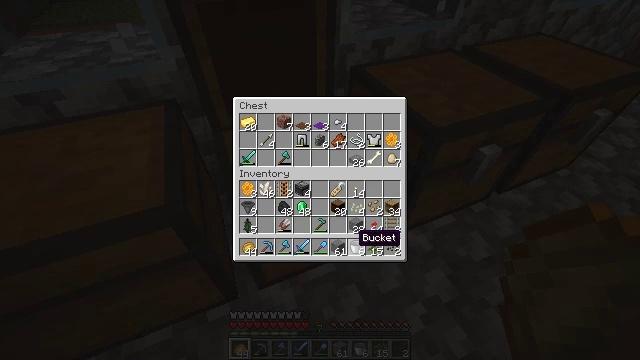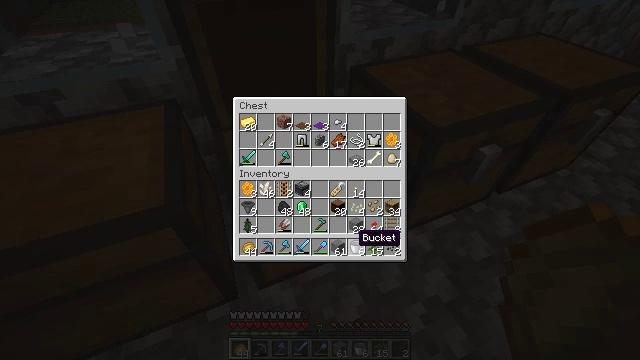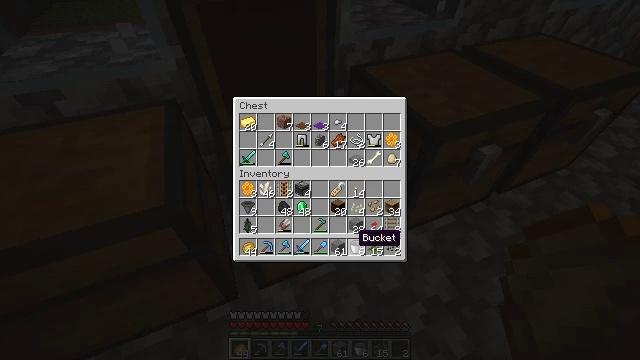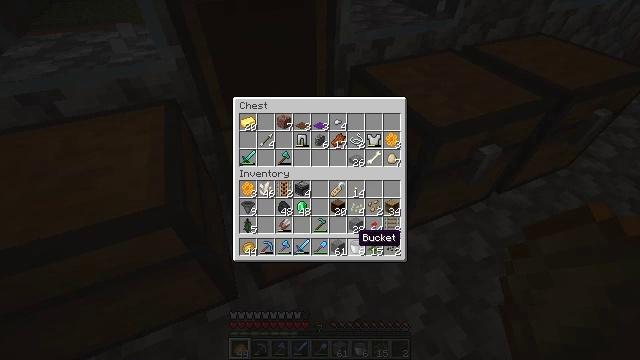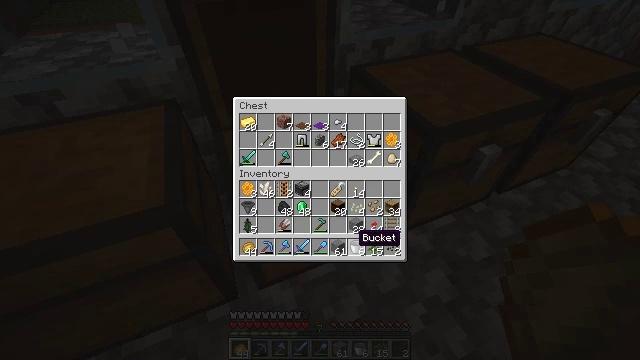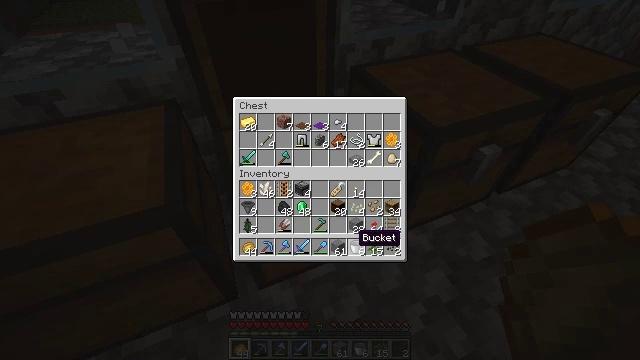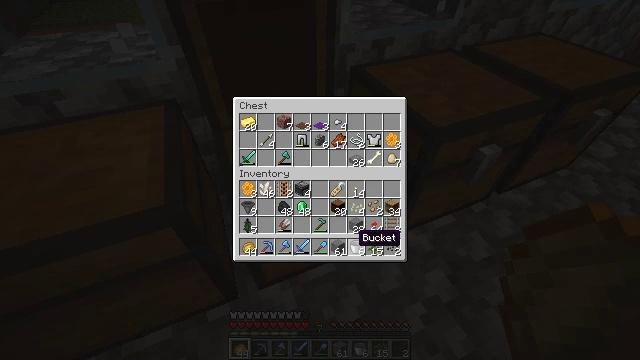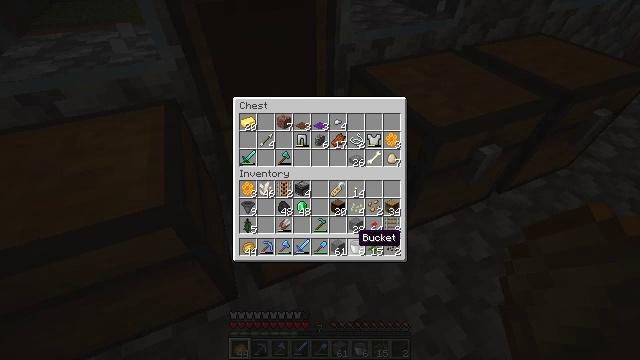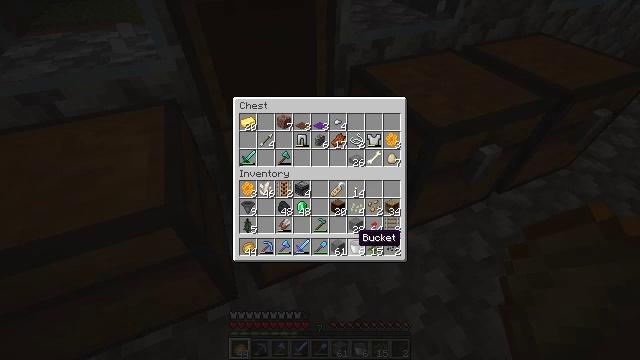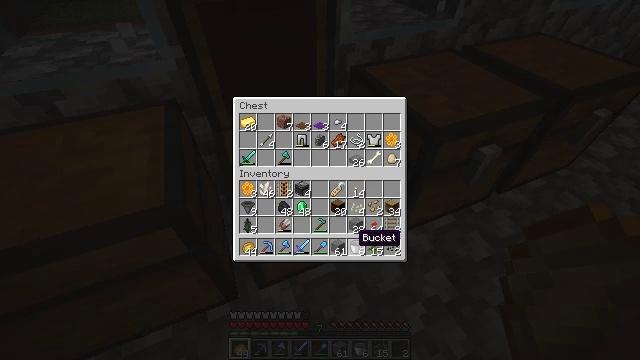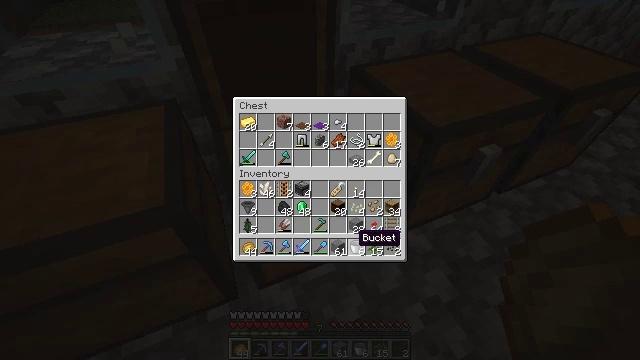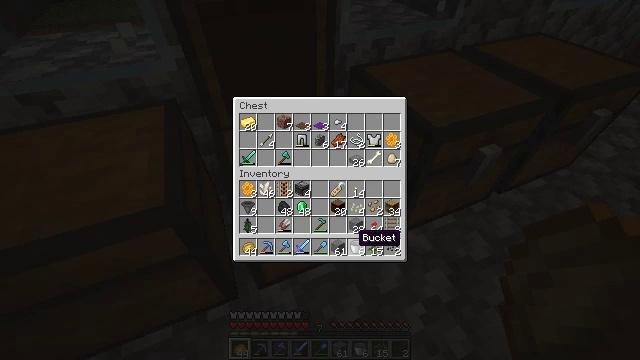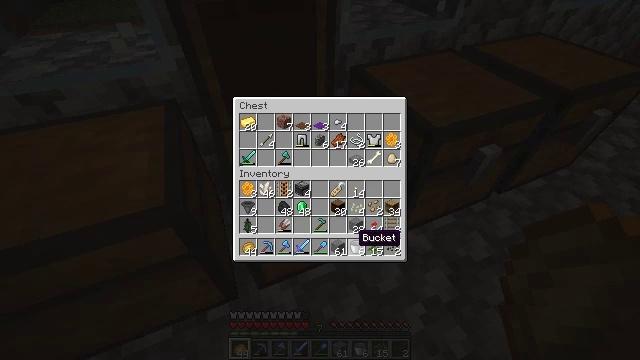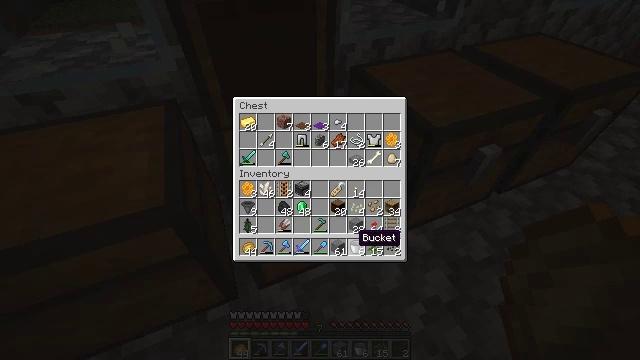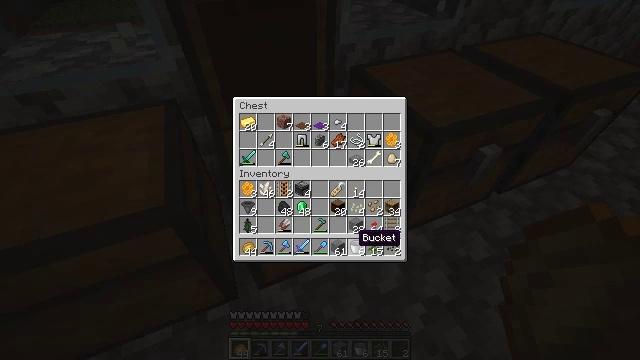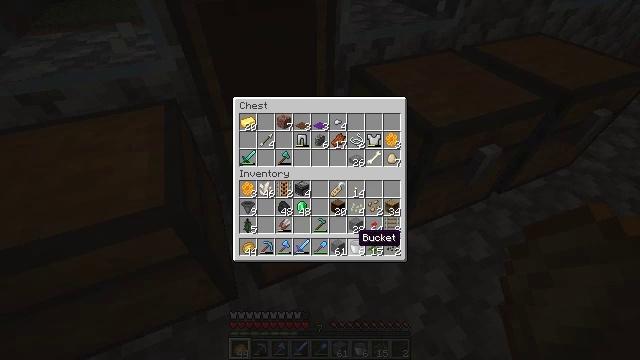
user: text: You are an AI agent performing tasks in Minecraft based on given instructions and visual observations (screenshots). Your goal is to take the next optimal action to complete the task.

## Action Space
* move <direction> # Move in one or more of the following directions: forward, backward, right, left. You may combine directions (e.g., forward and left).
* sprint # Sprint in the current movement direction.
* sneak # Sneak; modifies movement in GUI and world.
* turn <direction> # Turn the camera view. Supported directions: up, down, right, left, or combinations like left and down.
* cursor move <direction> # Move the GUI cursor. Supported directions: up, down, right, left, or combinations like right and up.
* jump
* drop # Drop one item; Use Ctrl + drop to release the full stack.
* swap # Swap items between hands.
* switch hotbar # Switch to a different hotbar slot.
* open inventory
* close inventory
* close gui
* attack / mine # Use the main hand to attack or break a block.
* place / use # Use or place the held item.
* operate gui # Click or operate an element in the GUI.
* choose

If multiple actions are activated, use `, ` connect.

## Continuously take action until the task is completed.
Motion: motion action
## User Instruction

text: Attack the brewing stand to gather it.
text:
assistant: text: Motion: no_op
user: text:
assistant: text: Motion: no_op
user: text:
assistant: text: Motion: no_op
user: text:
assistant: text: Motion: no_op
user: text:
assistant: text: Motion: no_op
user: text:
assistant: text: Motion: no_op
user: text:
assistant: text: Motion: no_op
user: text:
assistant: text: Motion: no_op
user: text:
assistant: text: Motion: no_op
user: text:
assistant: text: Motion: no_op
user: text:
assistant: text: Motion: no_op
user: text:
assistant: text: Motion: no_op
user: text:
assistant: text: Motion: no_op
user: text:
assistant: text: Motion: no_op
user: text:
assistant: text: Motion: no_op
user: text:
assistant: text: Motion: no_op
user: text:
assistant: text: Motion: no_op
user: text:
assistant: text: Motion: no_op
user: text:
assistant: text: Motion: no_op
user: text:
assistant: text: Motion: no_op
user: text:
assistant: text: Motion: no_op
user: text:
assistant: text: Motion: no_op
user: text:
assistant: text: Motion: no_op
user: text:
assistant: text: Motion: no_op
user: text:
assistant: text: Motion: no_op
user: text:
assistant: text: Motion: no_op
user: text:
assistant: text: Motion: no_op
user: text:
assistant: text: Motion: no_op
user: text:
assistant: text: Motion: no_op
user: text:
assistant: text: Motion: no_op